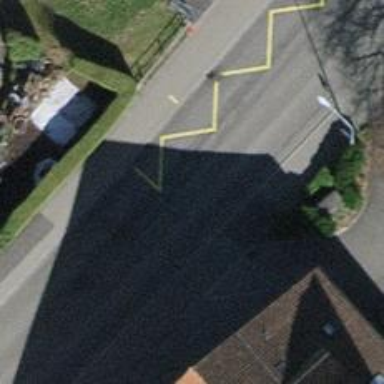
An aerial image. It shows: Public transport stop position.